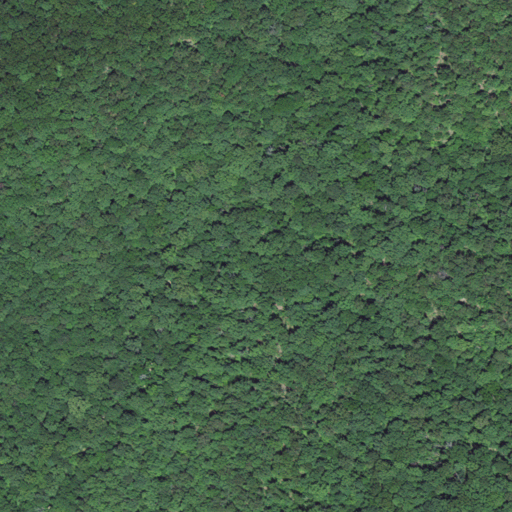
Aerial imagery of valley in Missouri named Cyclone Hollow containing only deciduous forest